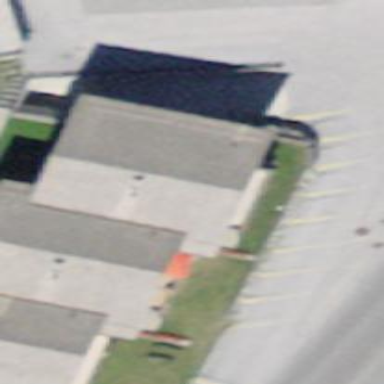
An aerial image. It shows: Building with tiled roof.